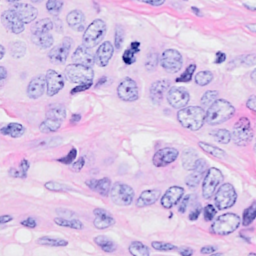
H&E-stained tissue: Breast